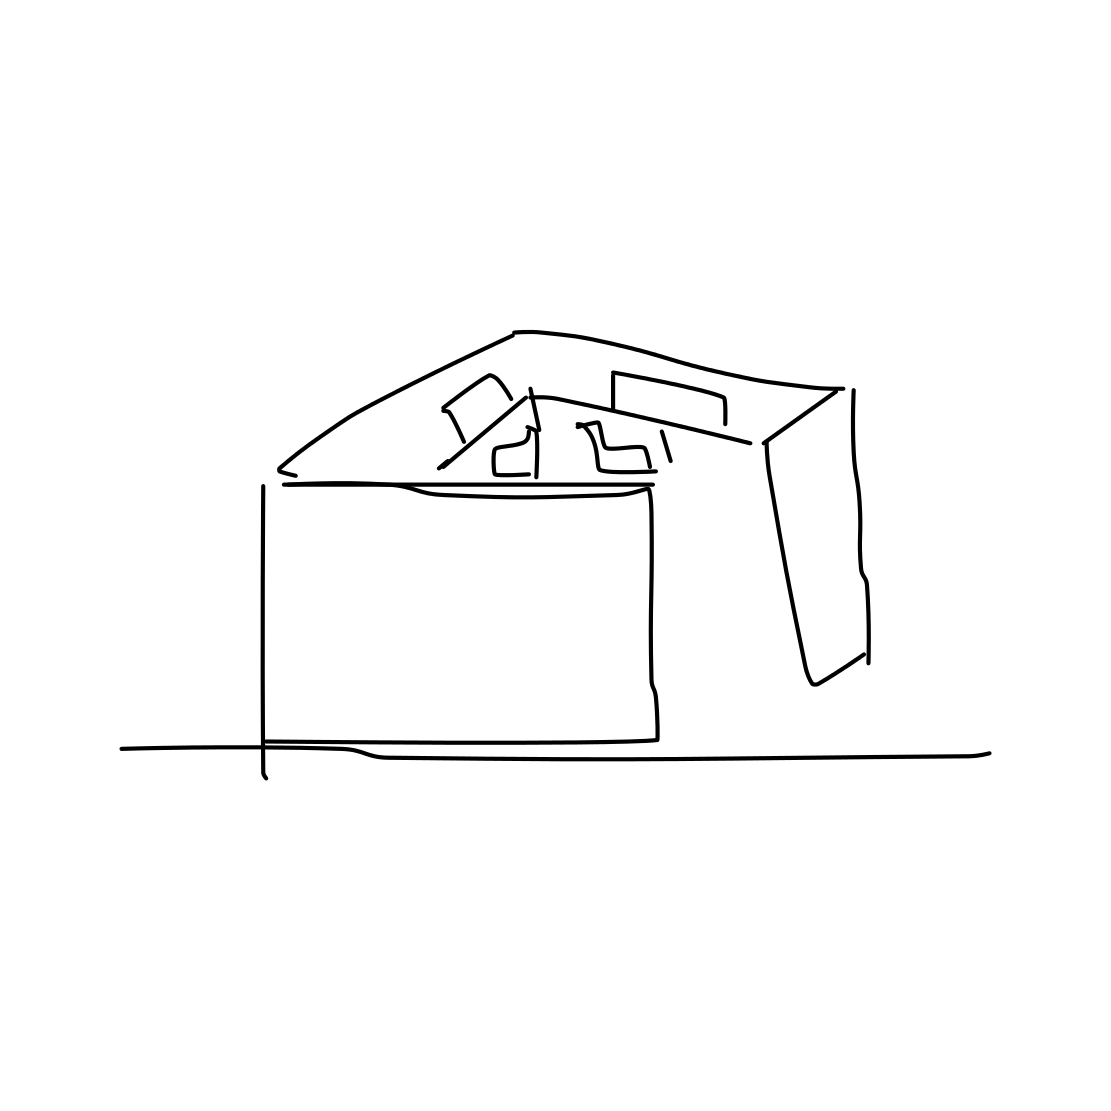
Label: cabinet